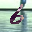
Label: 6